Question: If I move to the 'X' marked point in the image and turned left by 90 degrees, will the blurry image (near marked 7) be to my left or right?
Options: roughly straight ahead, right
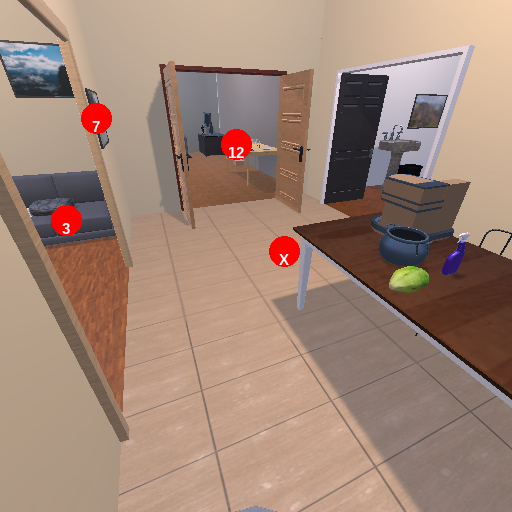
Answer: roughly straight ahead